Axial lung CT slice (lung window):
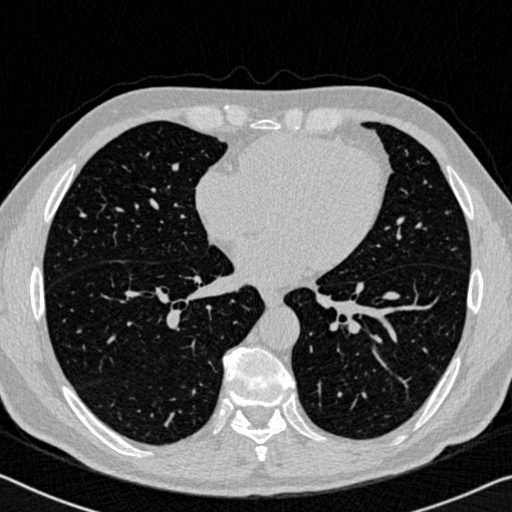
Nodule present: no